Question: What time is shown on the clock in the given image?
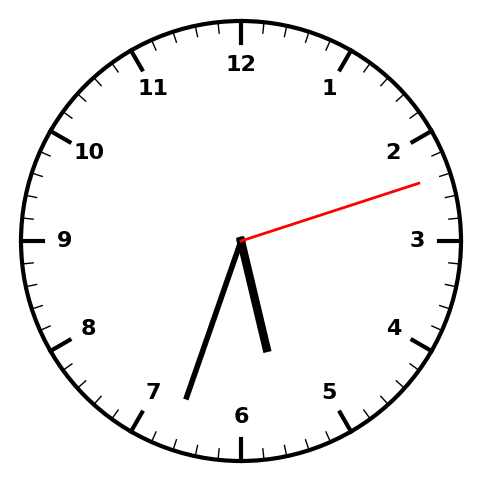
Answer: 05:33:12